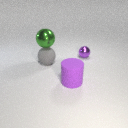
small purple metal sphere to the right of large gray rubber sphere